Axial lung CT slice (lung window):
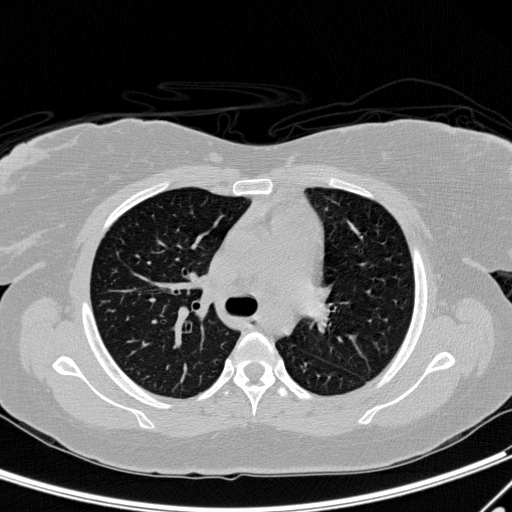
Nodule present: no